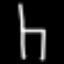
Label: chair